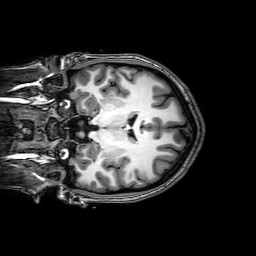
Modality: T1w
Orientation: coronal
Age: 24
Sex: female
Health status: healthy
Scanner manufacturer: philips
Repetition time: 0.008182 s
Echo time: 0.00374 s